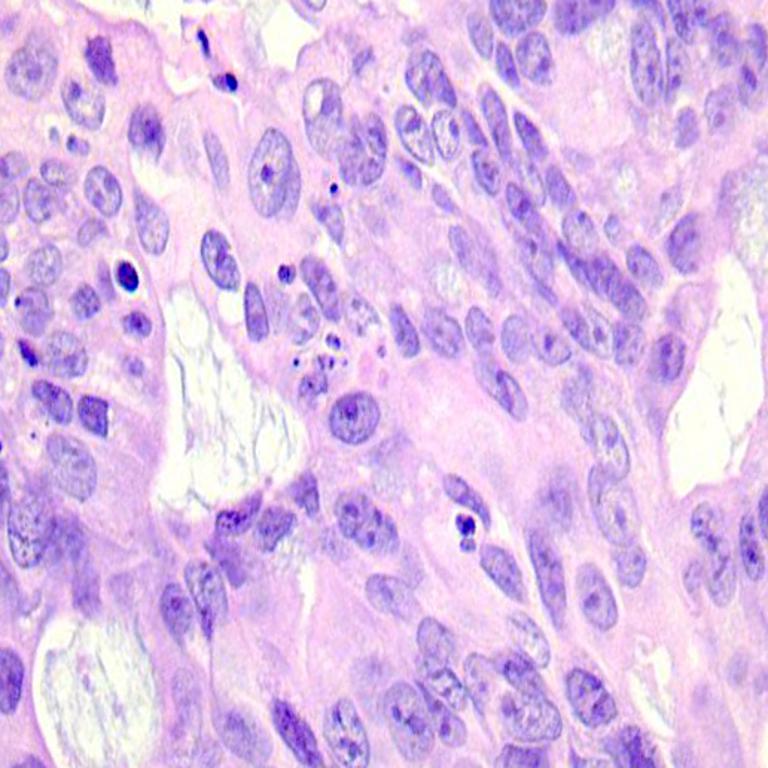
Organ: colon
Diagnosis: adenocarcinomas